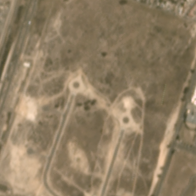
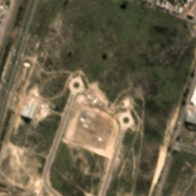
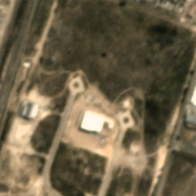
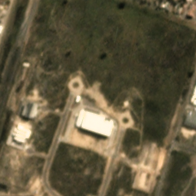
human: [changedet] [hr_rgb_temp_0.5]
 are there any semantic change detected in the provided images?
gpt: bareland is replaced by building and vegetation .

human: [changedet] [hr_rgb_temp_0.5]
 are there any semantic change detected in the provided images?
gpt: trees and vegetation replaced the original bareland .

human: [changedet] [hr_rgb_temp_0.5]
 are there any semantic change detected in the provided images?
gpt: a building appeared at the center and vegetation occured .

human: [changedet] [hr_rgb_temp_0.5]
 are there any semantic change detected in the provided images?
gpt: some buildings and trees replaced the clear land .

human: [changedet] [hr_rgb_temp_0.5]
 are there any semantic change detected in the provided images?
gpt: grass replaced the clear land and some buildings appeared .